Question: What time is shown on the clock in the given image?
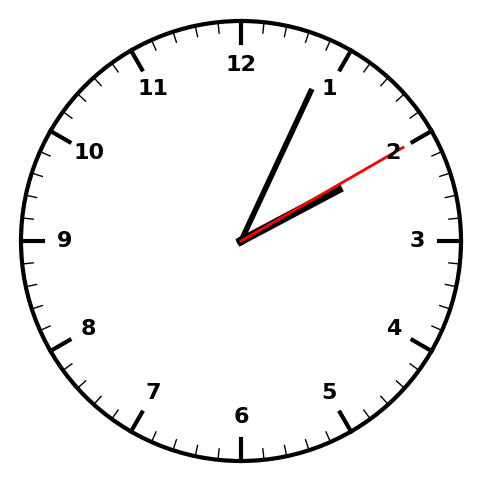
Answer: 02:04:10